Interaction volume radius: 5 \u00c5
Interaction volume height: 15 \u00c5
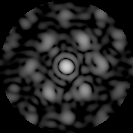
Disorder parameter: 0.5042